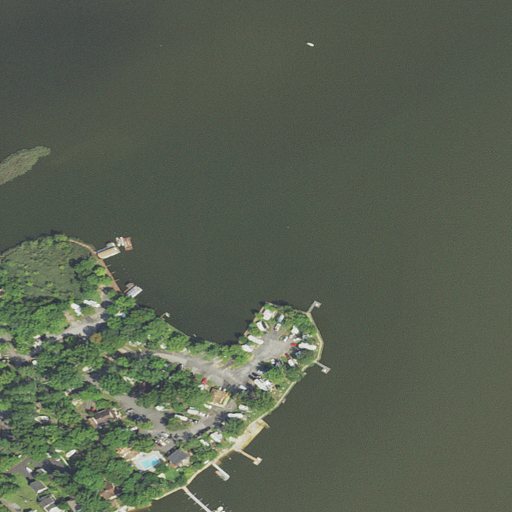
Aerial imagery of bar in Maryland named Sewells Bar containing open water, low intensity development, open development, medium intensity development, and herbaceous wetlands